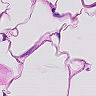
Metastatic tissue present: no